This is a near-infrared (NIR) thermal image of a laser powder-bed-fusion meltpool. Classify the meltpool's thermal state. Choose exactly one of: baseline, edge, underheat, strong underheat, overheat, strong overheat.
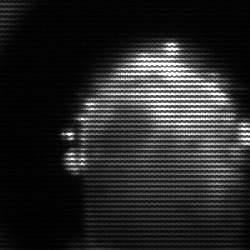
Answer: baseline